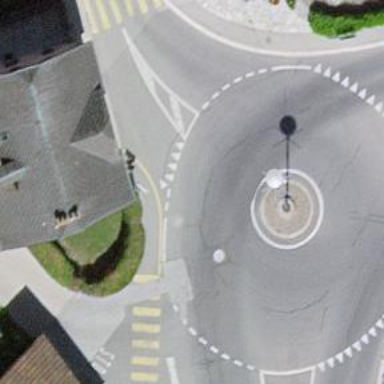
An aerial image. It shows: Tertiary road with asphalt surface leading to roundabout.